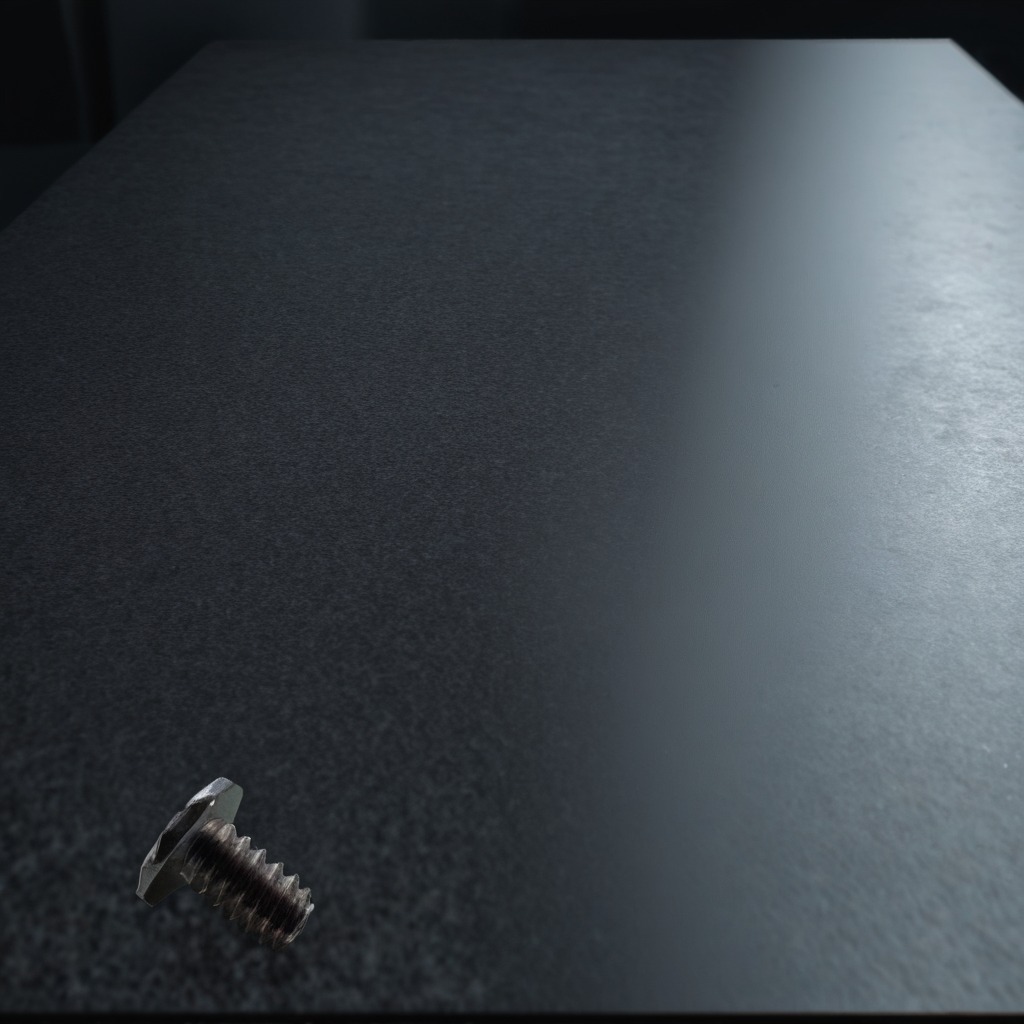
A metal screw is lying on a clean granite table inside a workshop at night.